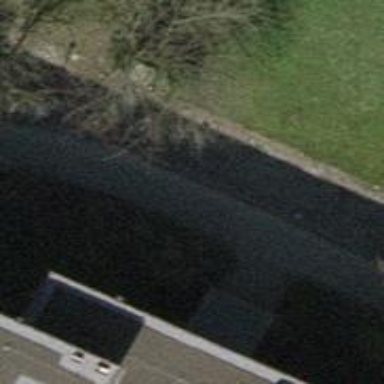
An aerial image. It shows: Fence is in the image.